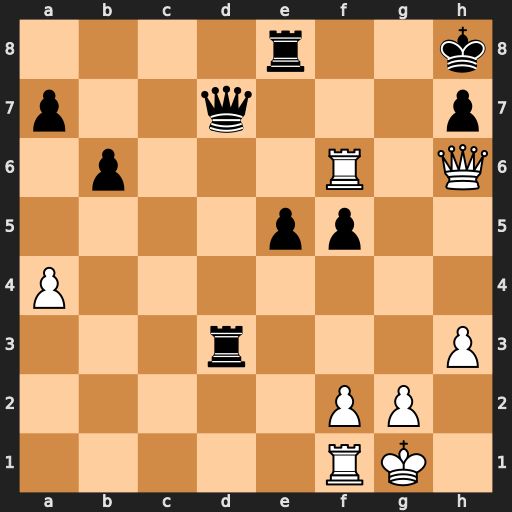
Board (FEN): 4r2k/p2q3p/1p3R1Q/4pp2/P7/3r3P/5PP1/5RK1
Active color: w
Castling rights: -
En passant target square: -
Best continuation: Rf8+ Rxf8 Qxf8#